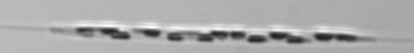
Label: Rhizosolenia